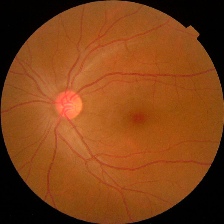
Diabetic retinopathy grade: No DR